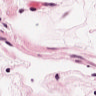
Metastatic tissue present: no